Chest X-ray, PA view. Patient: 24 years old, sex F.
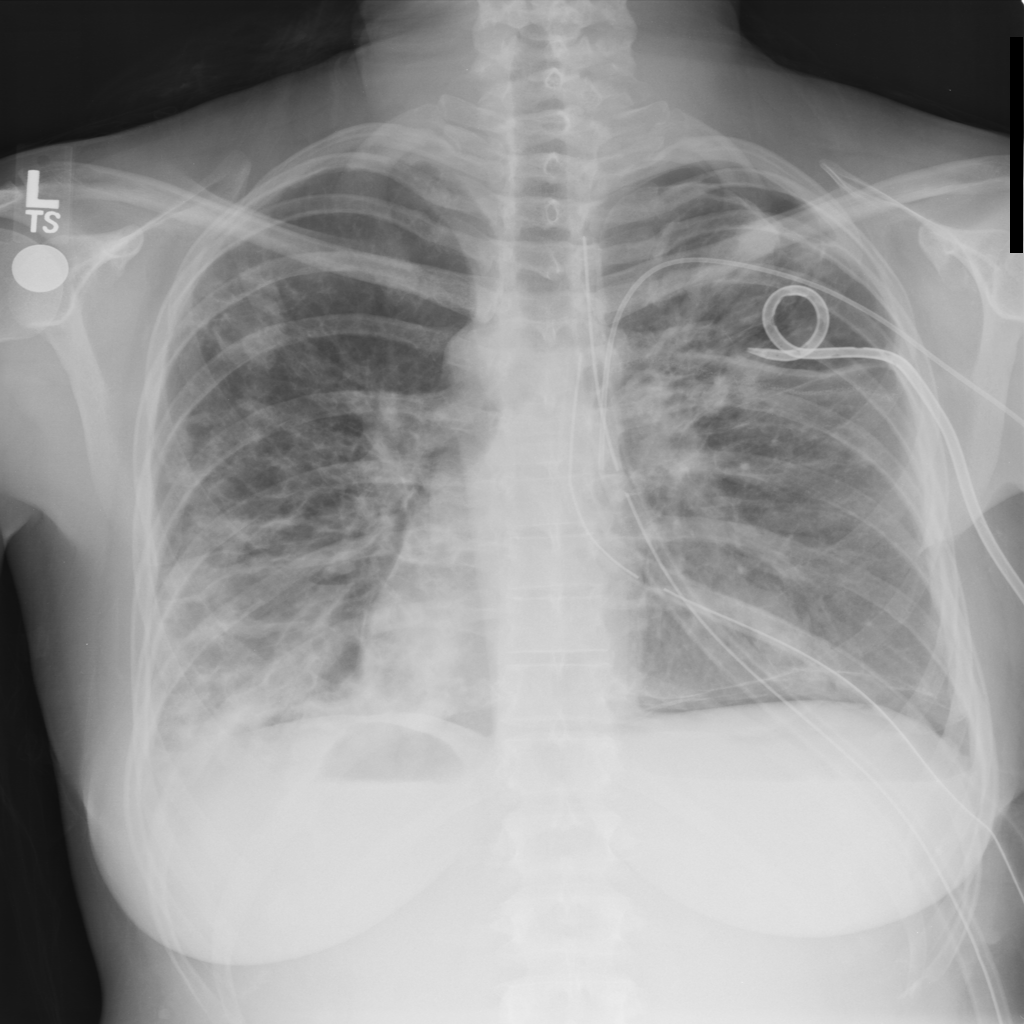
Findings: Infiltration, Nodule, Pneumothorax